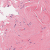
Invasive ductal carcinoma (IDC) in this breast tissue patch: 0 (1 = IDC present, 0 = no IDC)